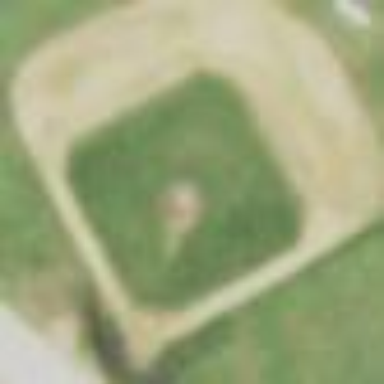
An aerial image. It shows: Baseball pitch for leisure land activities.